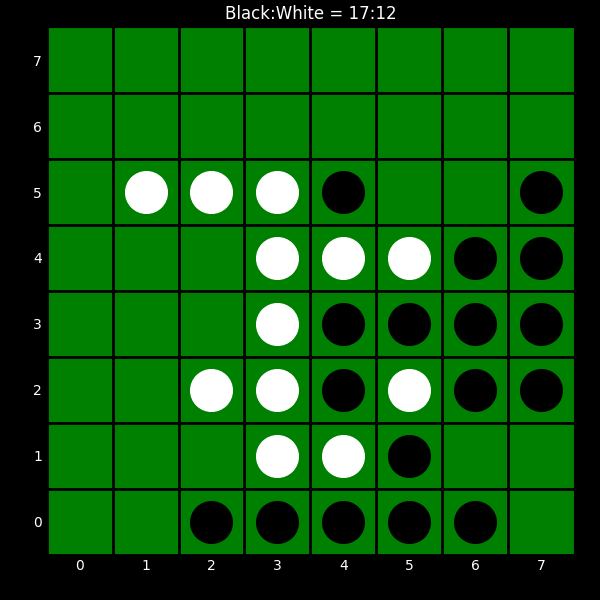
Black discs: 17
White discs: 12